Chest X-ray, PA view. Patient: 40 years old, sex M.
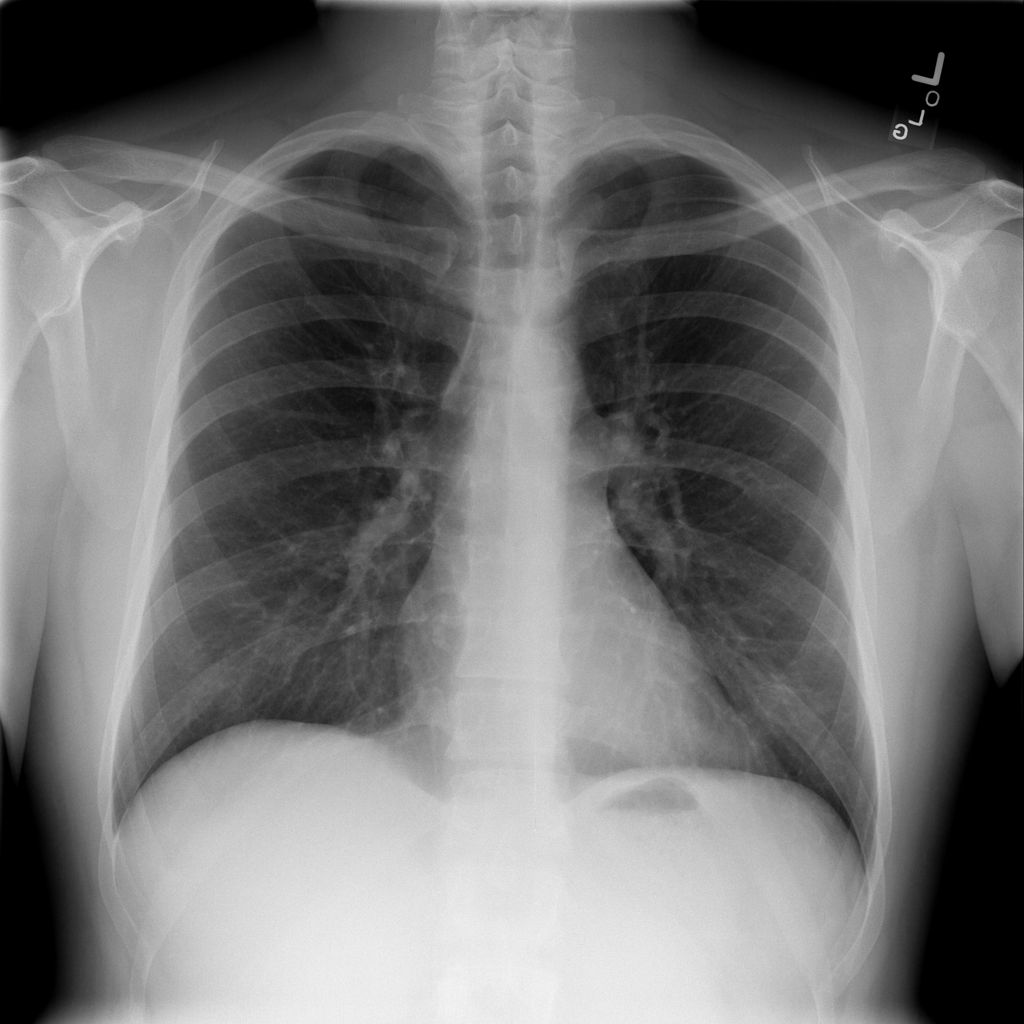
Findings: No Finding